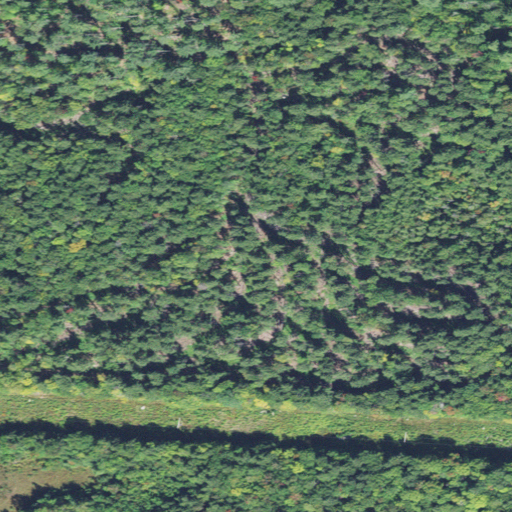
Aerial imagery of bench in New Hampshire named Bragg Ledge containing mixed forest, evergreen forest, deciduous forest, woody wetlands, herbaceous wetlands, and pasture